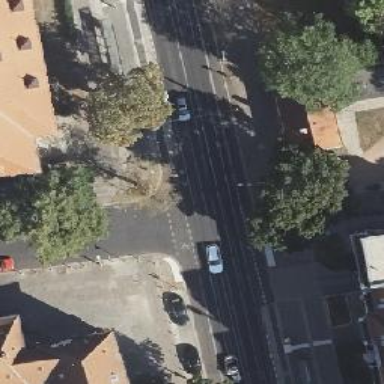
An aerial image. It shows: Tram crossing on the railway.